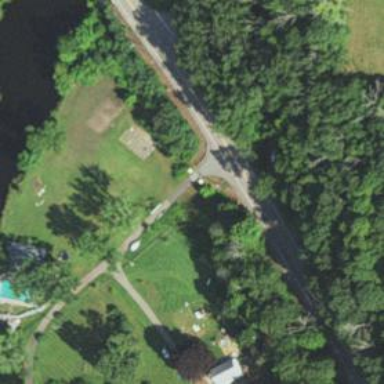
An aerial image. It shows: Residential driveway serving as service road.